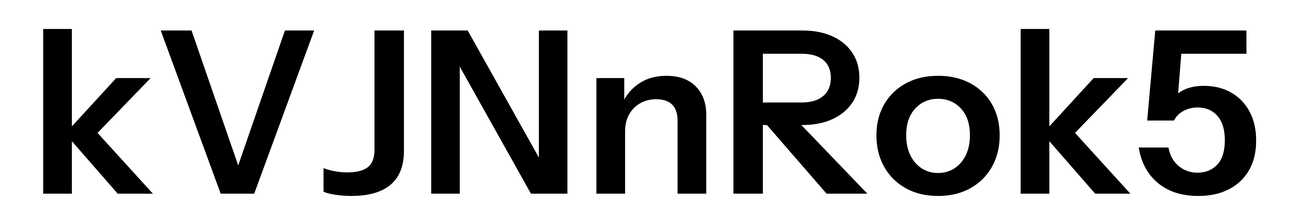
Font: InstrumentSans_SemiBold